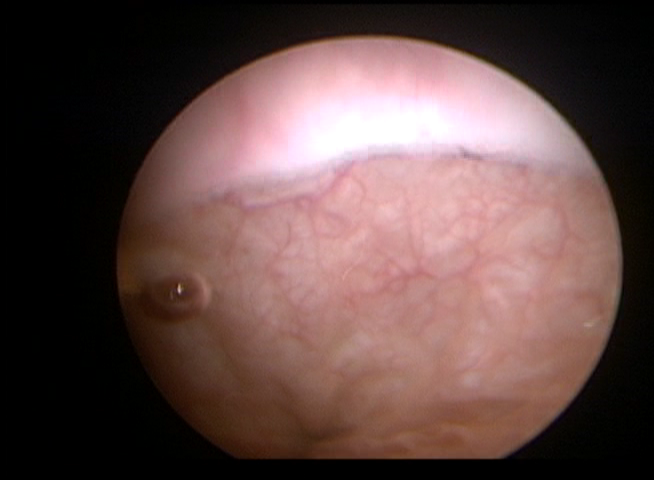
Modality: WLC
Class: Normal mucosa
Bladder cancer association: No